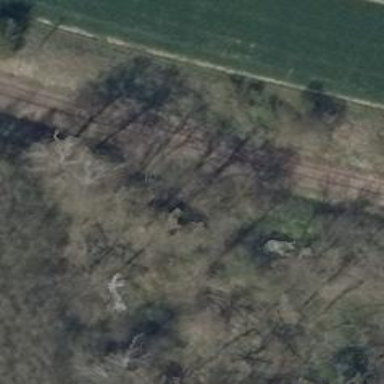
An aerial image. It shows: Abandoned railway.